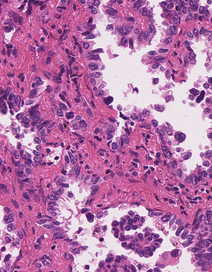
Tumor epithelial tissue: yes
Tumor-associated stroma tissue: yes
Normal tissue: no